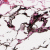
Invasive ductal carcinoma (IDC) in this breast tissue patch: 0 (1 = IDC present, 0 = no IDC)